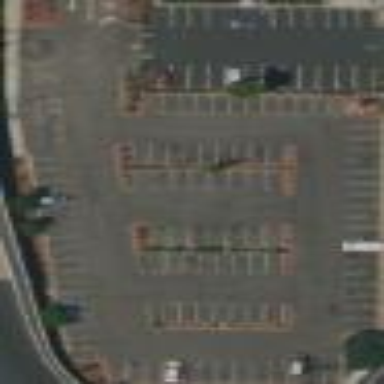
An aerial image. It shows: Parking area with surface parking. It includes park and ride facilities.